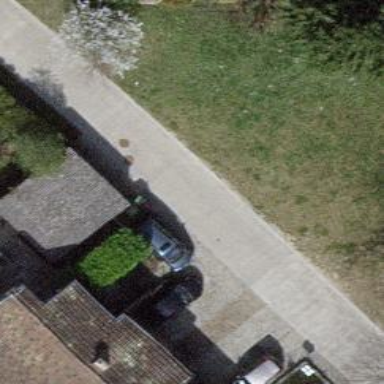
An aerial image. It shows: Residential road with concrete surface.